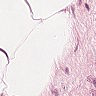
Metastatic tissue present: no